Aerial crown-view tile of a tropical tree (Barro Colorado Island, Panama), acquired 20241216:
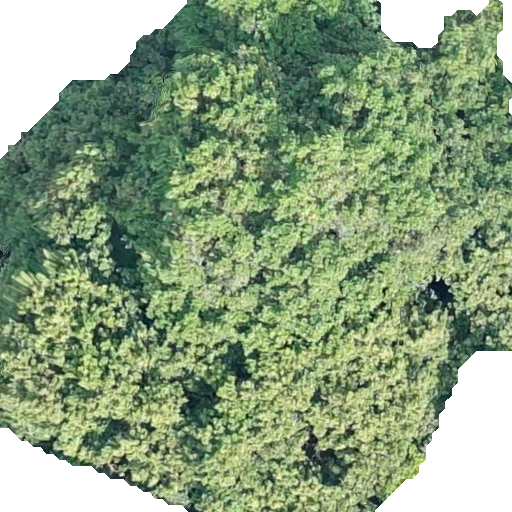
Species: Prioria copaifera
GBIF accepted scientific name: Prioria copaifera
Crown area: 353.497 m²